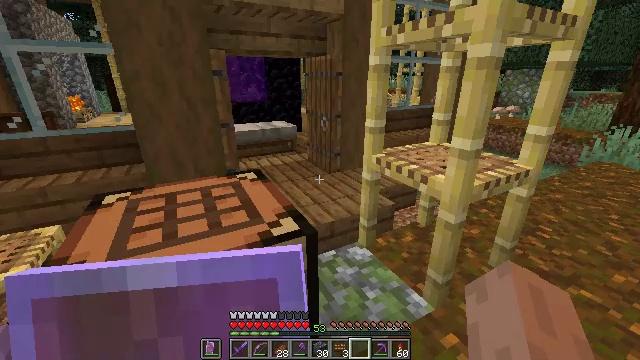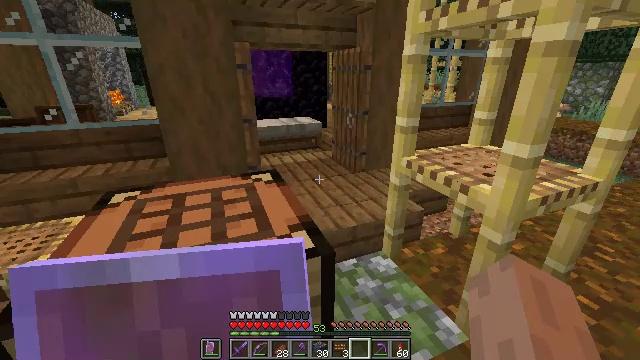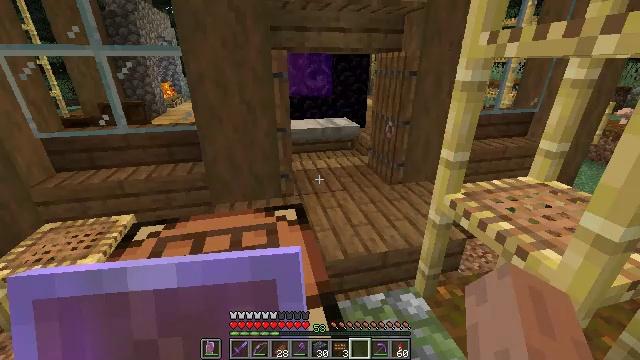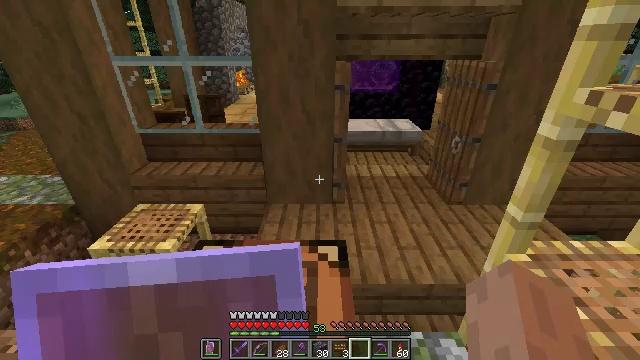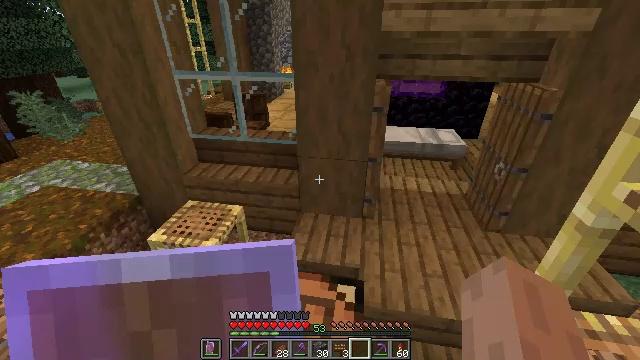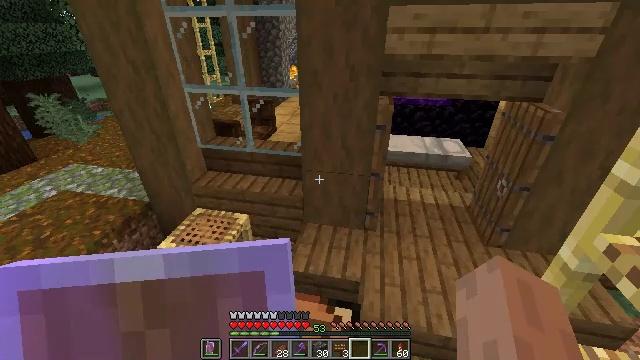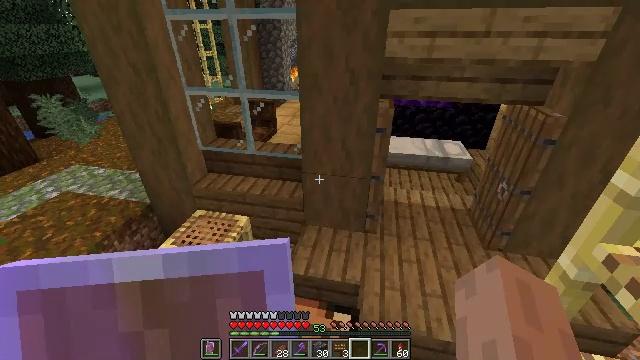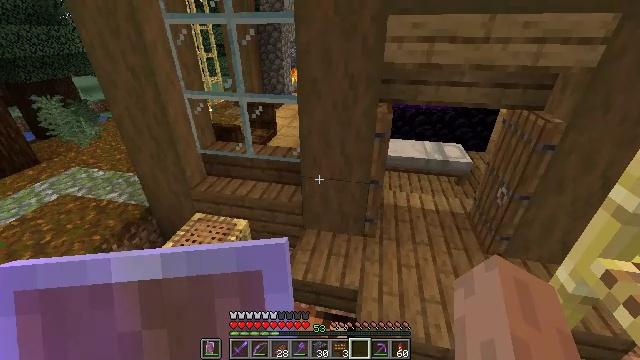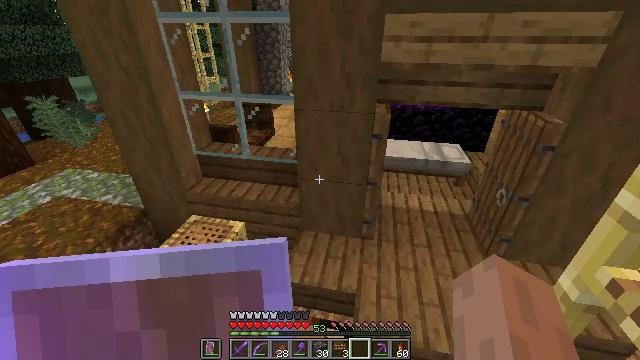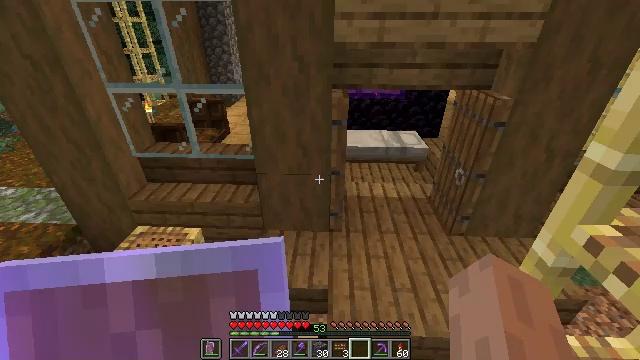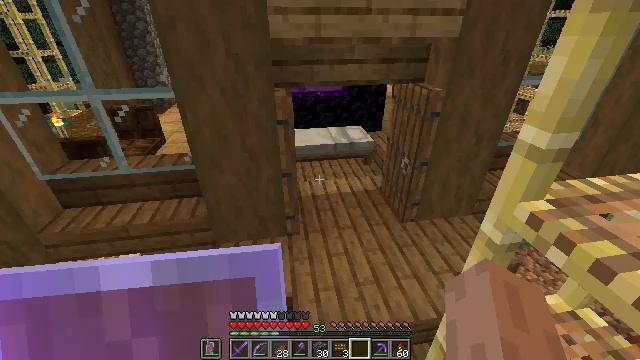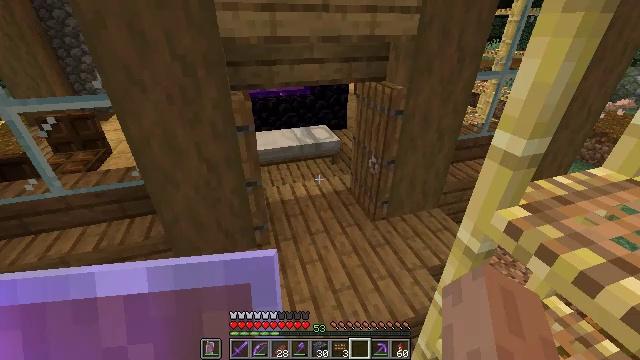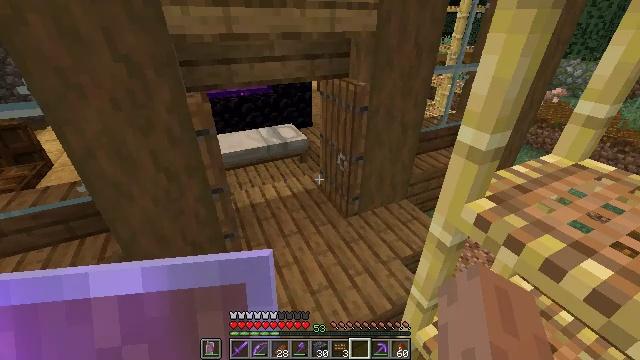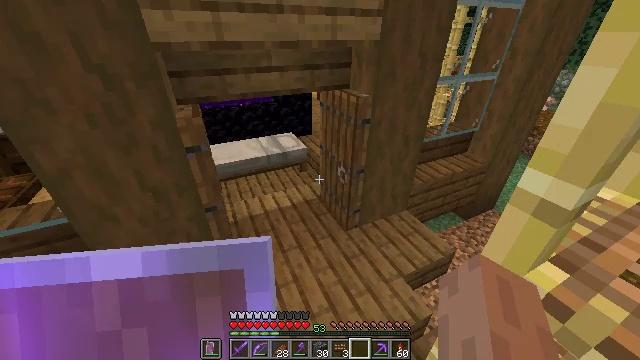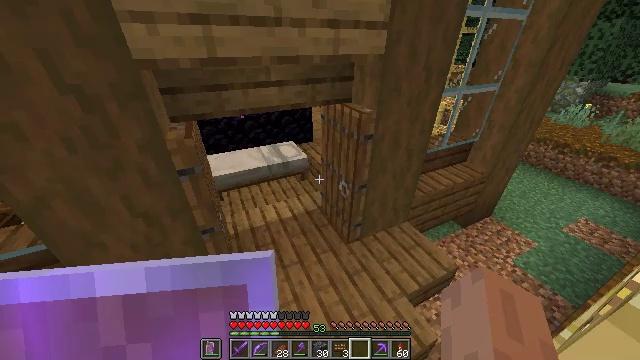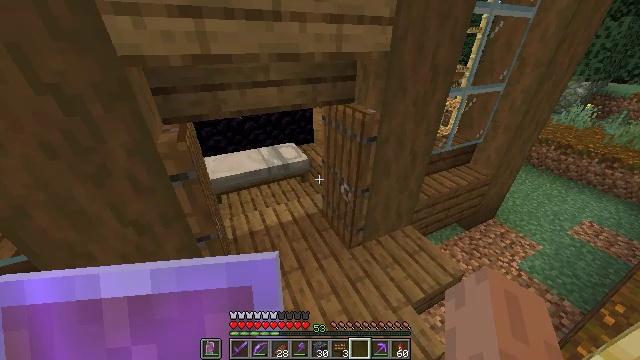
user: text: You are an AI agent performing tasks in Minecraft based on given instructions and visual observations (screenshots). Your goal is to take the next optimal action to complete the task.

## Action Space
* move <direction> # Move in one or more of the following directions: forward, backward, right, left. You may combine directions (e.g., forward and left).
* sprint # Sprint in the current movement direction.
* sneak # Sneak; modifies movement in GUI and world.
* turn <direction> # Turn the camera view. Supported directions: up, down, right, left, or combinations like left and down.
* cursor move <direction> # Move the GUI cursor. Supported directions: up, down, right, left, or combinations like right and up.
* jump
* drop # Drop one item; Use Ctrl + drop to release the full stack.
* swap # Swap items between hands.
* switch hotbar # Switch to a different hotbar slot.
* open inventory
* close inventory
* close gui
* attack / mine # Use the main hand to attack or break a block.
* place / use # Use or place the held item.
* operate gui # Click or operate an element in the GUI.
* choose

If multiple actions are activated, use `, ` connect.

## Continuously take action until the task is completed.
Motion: motion action
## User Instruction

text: Gather up the campfire.
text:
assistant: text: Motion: move forward, turn left
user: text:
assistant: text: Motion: move forward, turn left and down, jump
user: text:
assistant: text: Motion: move forward, turn left and down, jump
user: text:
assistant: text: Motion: move forward, turn left and down, jump
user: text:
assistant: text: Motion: move forward, turn left, jump
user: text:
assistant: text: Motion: move forward
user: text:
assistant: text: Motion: move forward
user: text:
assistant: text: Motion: move forward
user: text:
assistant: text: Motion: move forward, turn right
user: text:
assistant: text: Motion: move forward, turn right
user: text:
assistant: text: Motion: move forward, turn right
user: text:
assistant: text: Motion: move forward, sprint, turn right
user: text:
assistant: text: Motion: move forward, sprint
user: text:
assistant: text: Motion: move forward, sprint
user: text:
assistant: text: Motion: move forward, sprint
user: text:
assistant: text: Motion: move forward, sprint
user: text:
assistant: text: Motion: move forward, sprint
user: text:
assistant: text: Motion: move forward, sprint
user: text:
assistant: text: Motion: move forward, sprint, turn left and up
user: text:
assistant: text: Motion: move forward, sprint, turn left and up
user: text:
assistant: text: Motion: move forward, sprint, turn left and up
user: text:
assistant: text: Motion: move forward, sprint
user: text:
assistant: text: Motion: move forward, sprint, turn left and up
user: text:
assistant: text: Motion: move forward, sprint, turn left and up
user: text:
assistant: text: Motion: move forward, sprint, turn left and up
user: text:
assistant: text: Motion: move forward, sprint, turn left
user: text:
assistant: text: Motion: move forward, sprint
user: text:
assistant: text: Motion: move forward, sprint
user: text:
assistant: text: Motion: move forward, sprint
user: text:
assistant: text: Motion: move forward, sprint